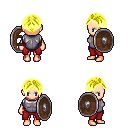
a pixel art fantasy rpg character, female body template, human, light skin, steel chest armor, red pants, gold parted hairstyle, shield, four views (front, back, left, right), 2x2 character sprite sheet, small pixel art, hard edges, no anti-aliasing